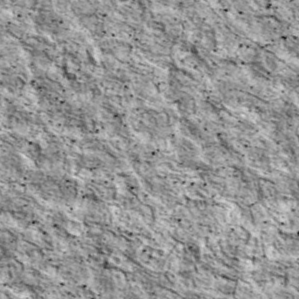
Label: non_frost